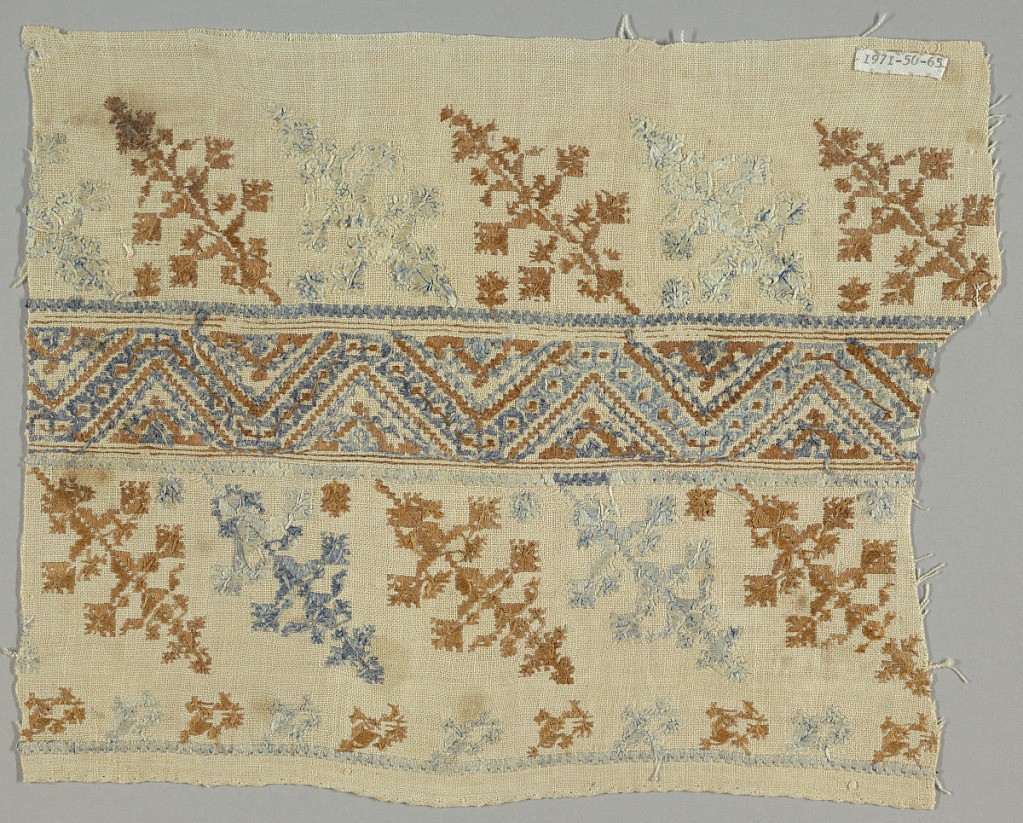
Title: Fragment
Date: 18th or 19th century
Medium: silk on linen foundation Technique: embroidered
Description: Fragment of a cover with a geometric and floral border in dark orange and light blue.